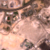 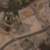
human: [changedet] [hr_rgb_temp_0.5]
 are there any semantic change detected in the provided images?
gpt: A big street has been built.